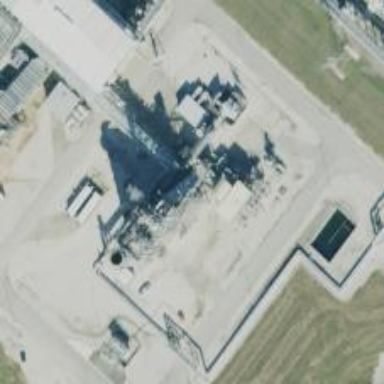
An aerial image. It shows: Gas turbine generator.